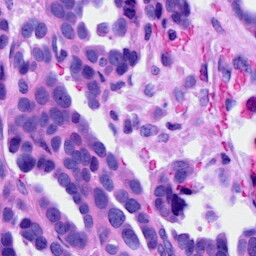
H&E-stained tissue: Ovarian